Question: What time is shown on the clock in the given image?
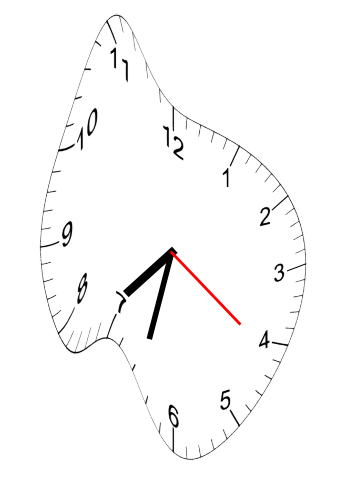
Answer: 07:32:21